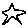
Label: star